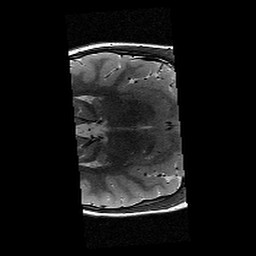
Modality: T2w
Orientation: axial
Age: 9
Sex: female
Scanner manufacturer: siemens
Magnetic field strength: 3 T
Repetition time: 9.23 s
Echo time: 0.067 s